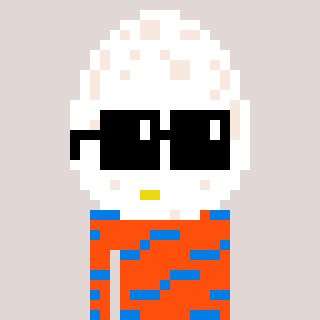
a pixel art character with square black sunglasses, a egg-shaped head and a orange-colored body on a warm background